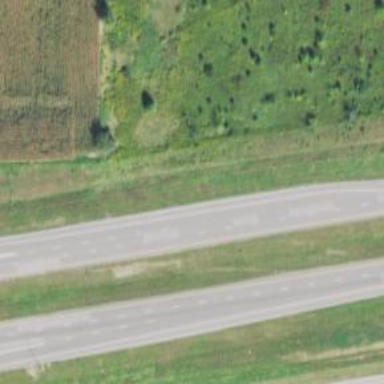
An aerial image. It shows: Motorway junction.